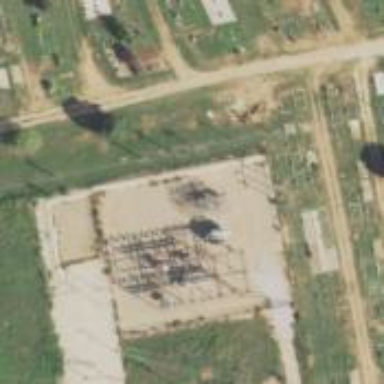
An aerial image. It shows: Power pole.